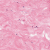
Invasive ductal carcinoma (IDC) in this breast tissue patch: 0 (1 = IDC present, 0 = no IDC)